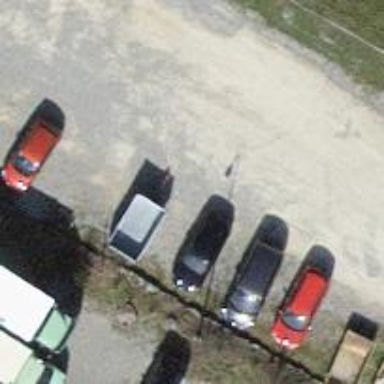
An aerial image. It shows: Parking area with gravel surface.